Field crop: maize
Growth stage: 2
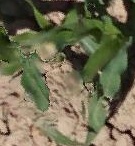
Species: maize